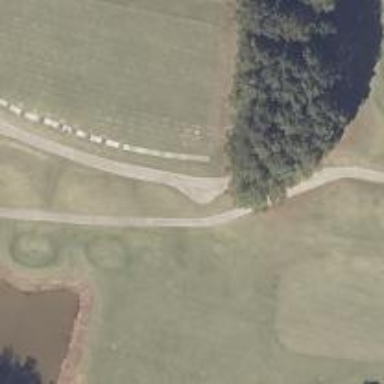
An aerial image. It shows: Path for golf carts.